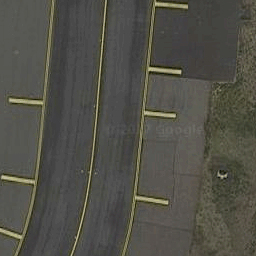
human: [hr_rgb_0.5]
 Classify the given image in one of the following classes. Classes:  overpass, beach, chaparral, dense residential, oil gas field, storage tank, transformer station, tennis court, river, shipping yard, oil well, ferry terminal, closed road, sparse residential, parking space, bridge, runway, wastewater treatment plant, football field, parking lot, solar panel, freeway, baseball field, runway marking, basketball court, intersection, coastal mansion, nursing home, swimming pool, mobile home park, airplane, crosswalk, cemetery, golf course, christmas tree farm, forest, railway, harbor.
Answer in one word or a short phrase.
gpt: runway marking